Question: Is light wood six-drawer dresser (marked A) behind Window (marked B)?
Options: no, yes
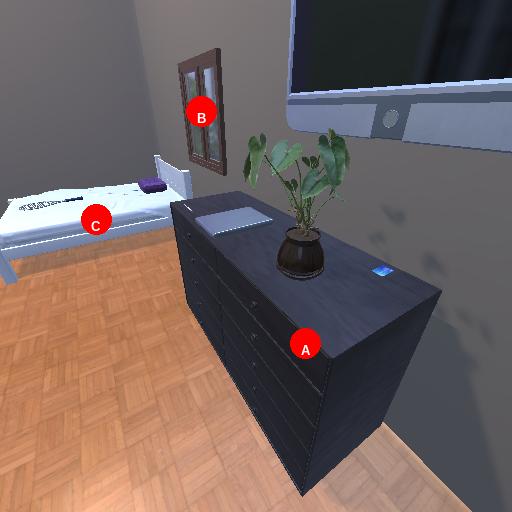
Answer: no